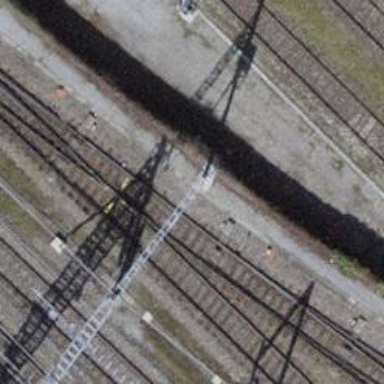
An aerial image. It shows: Rail siding with electrified contact lines for trains.